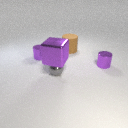
small purple metal cylinder to the right of large brown rubber cylinder